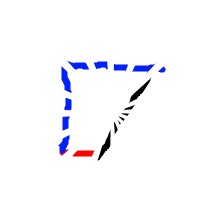
Shape: trapezoid